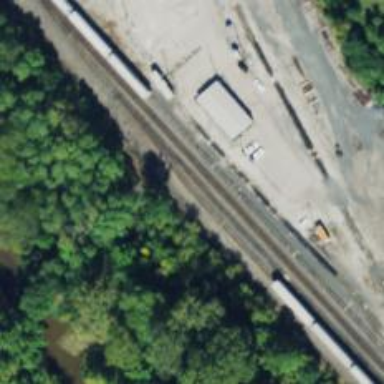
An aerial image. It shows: Railway siding with rails.